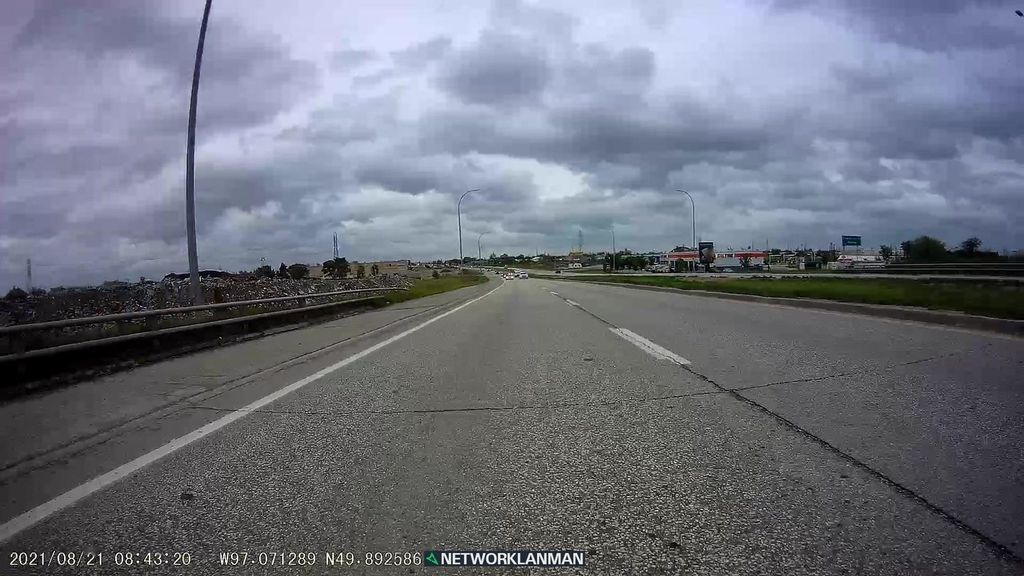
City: winnipeg